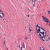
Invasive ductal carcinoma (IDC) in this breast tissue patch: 1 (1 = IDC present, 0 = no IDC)